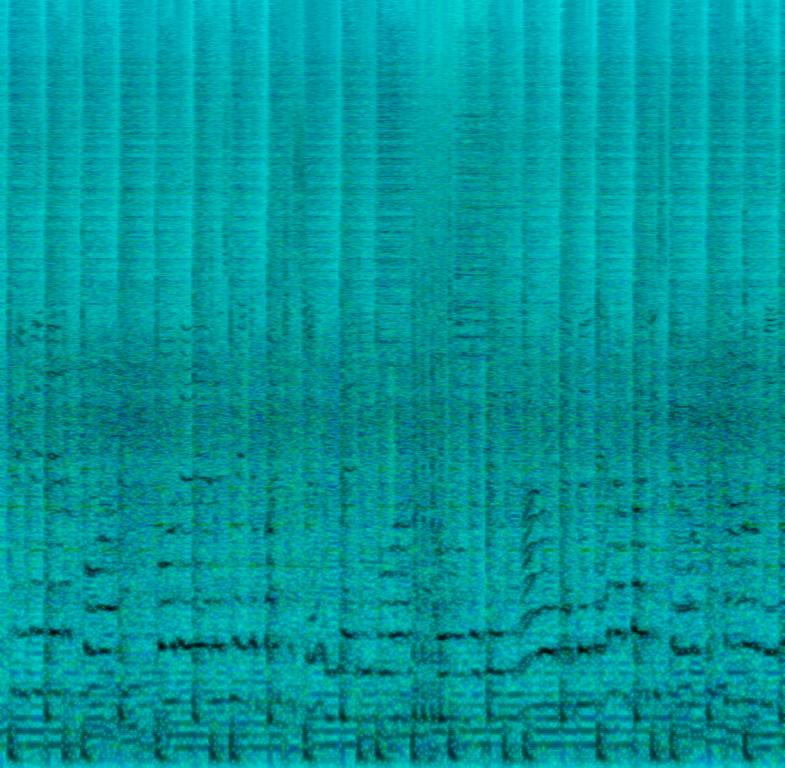
An acoustic drum is playing a simple rock groove with some drum fills on the toms and snare along with a distorted e-bass and e-guitar playing the same line. Panned to the right side of the speaker you can hear a piano sound playing a little melody. A female voice is singing a happy sounding melody while male backing voices are supporting her. This song may be playing sitting in your room enjoying being at home alone.